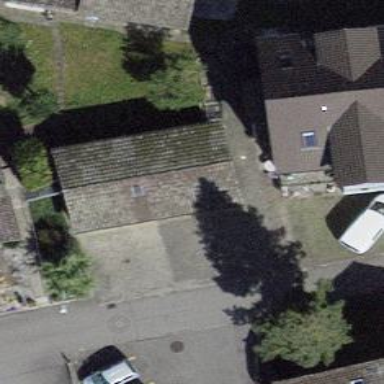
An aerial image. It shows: Building with tile roof.